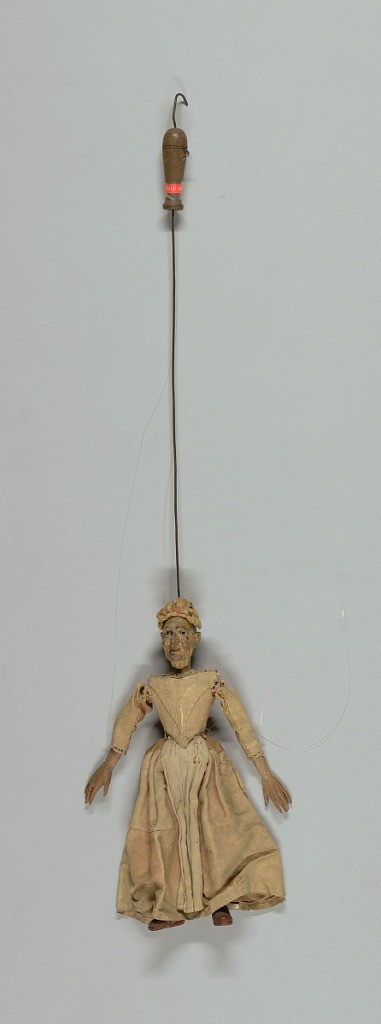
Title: La Cuisiassa
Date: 18th century
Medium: Carved and painted wood, glass and woven cloth
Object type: Puppet
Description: Set of Commedia dell'arte marionettes, each with facial masks and costume of stock character. La Cuisiassa shown as an old woman with hooked nose, hair tied in ribbons atop her head. Cream colored gown with white apron. Wooden hands sewn into sleeves.